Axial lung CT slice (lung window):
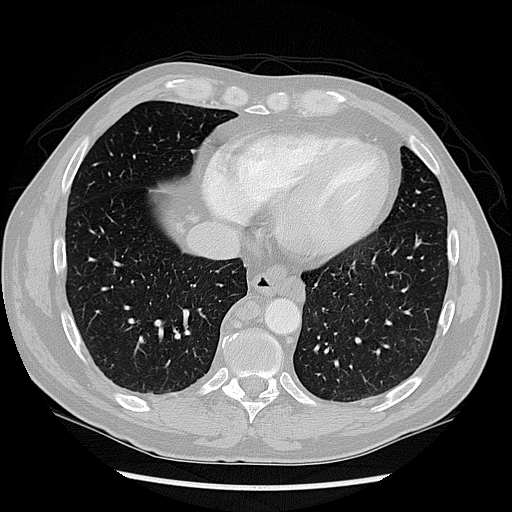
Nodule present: no